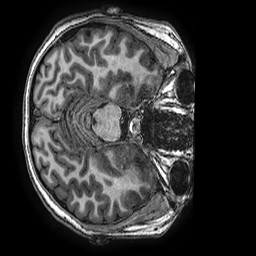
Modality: T1w
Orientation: axial
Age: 16
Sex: female
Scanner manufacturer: ge
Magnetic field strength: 3 T
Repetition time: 0.00766 s
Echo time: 0.003476 s